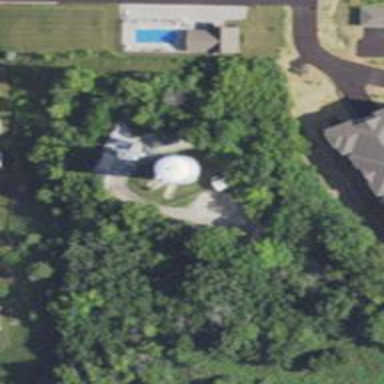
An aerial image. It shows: Water tower that is man-made.